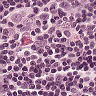
Metastatic tissue present: yes